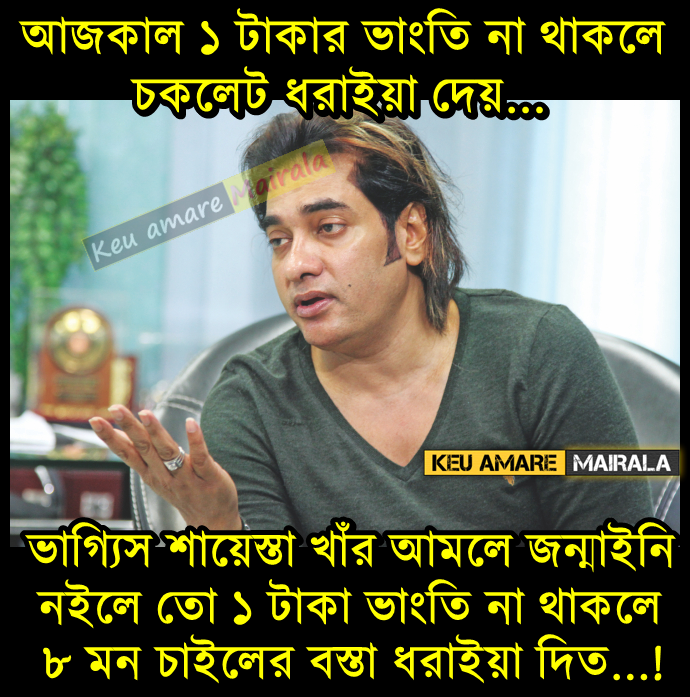
Caption: আজকাল ১ টাকার ভাংতি না থাকলে চকলেট ধরাইয়া দেয়... ভাগ্যিস শায়েস্তা খার আমলে জন্মাইনি নইলে তো ১ টাকা ভাংতি না থাকলে ৮ মন চাইলের বস্তা ধরাইয়া দিত...!
Label: non-hate